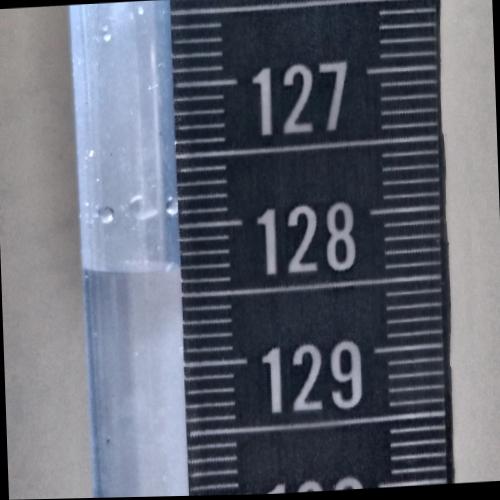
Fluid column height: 128.3 cm